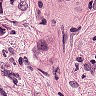
Metastatic tissue present: yes